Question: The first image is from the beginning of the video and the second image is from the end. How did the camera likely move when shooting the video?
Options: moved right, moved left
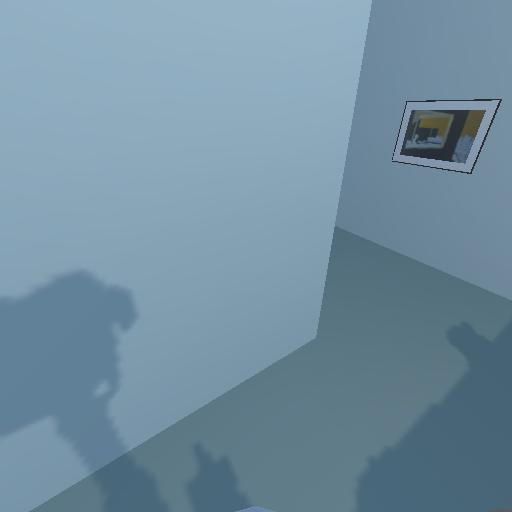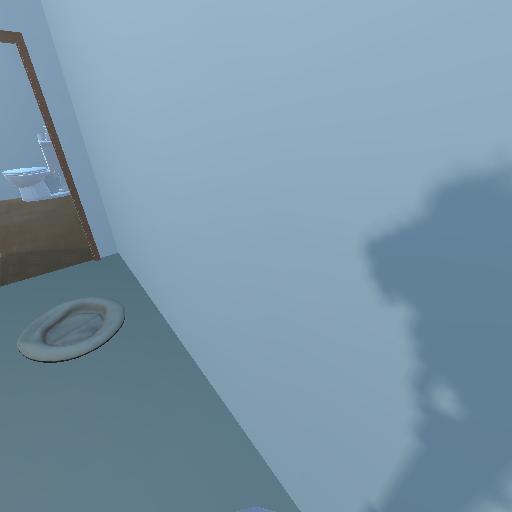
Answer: moved right